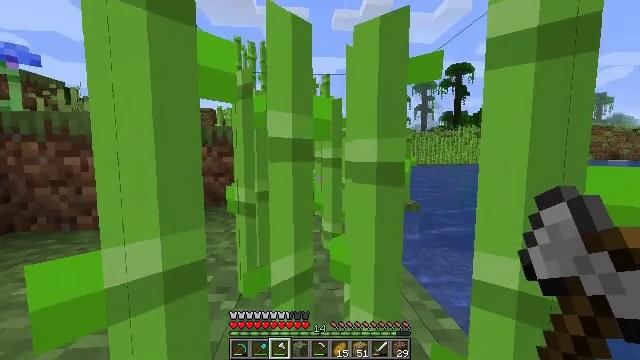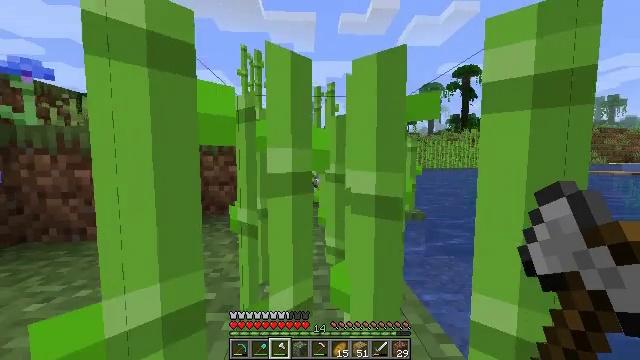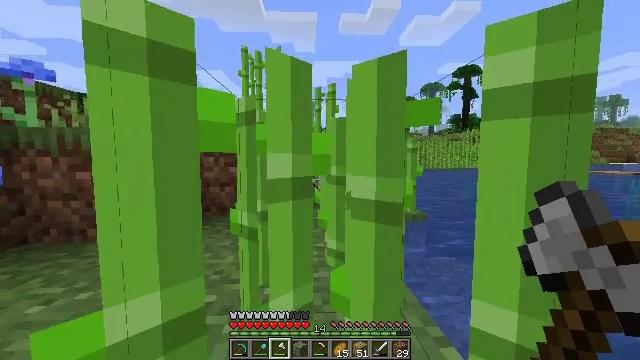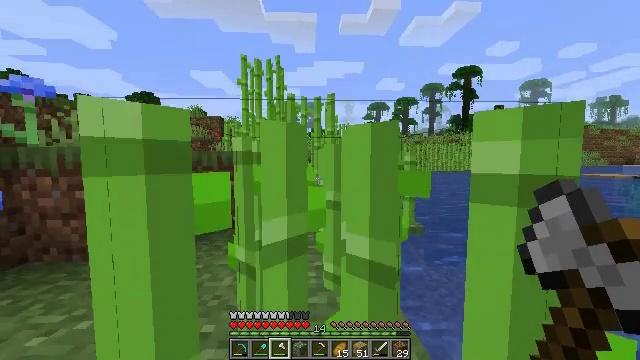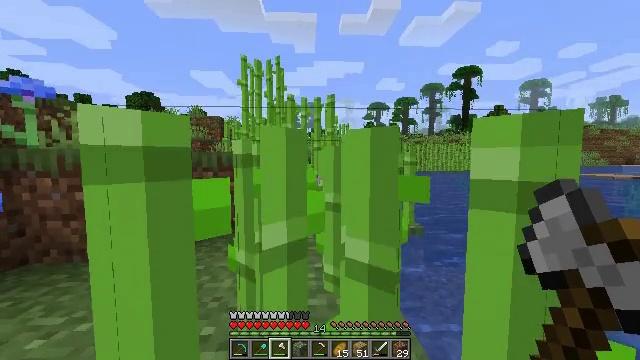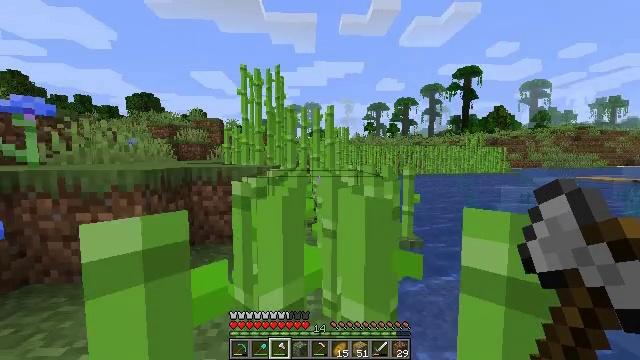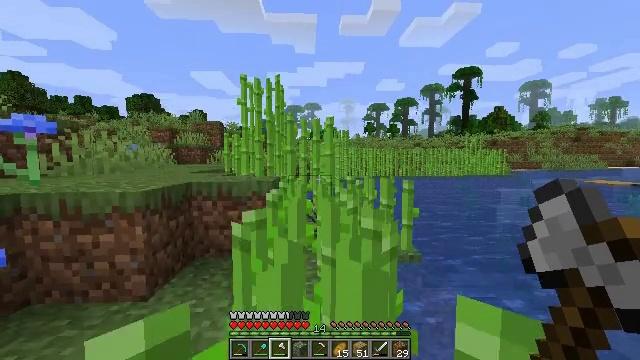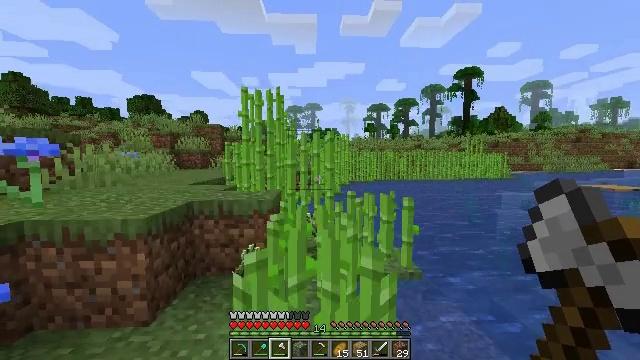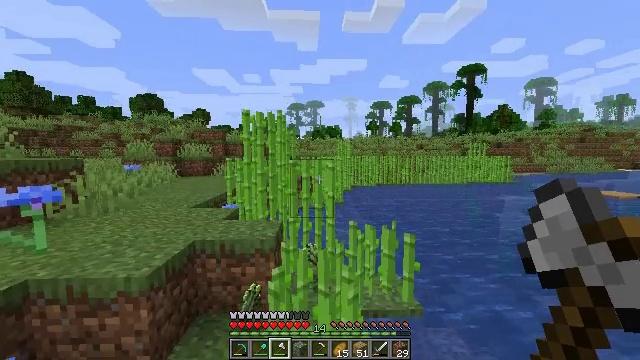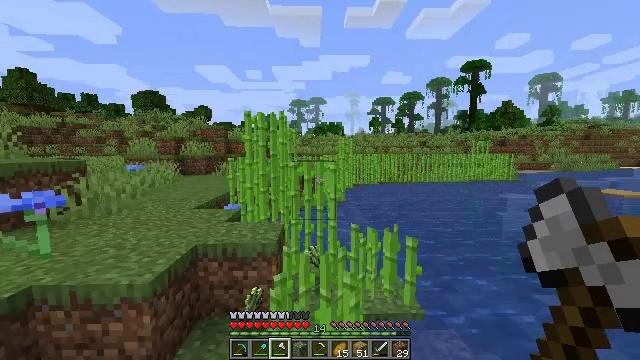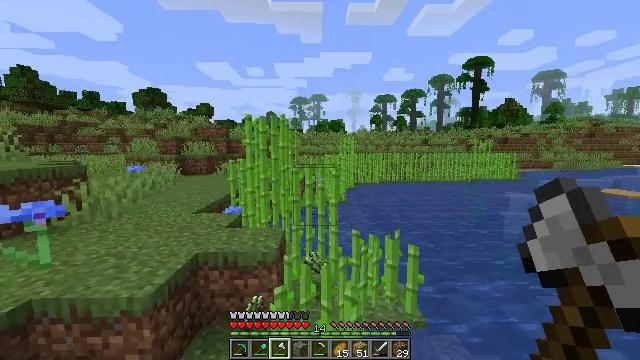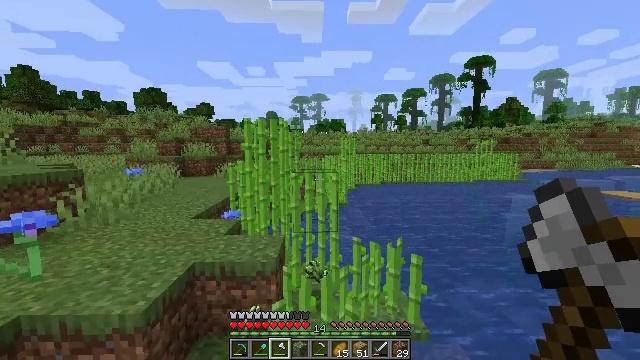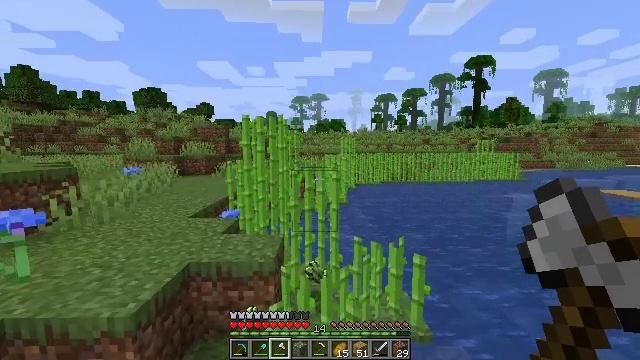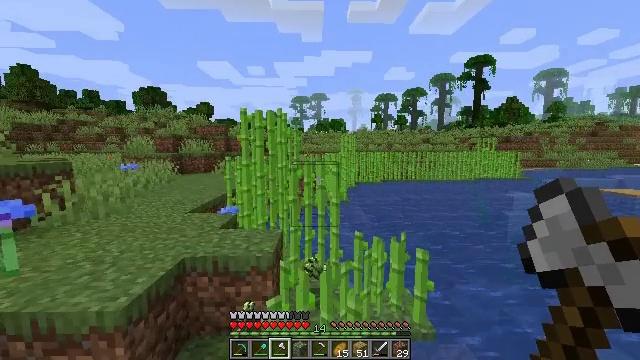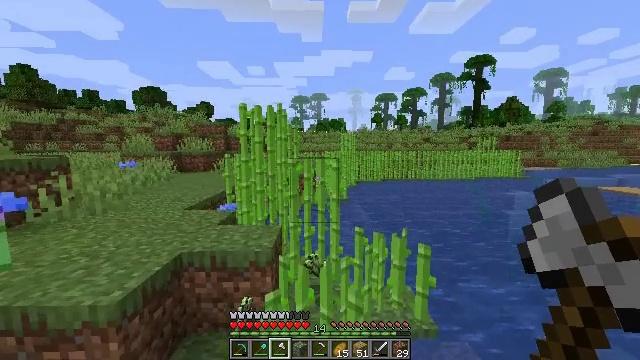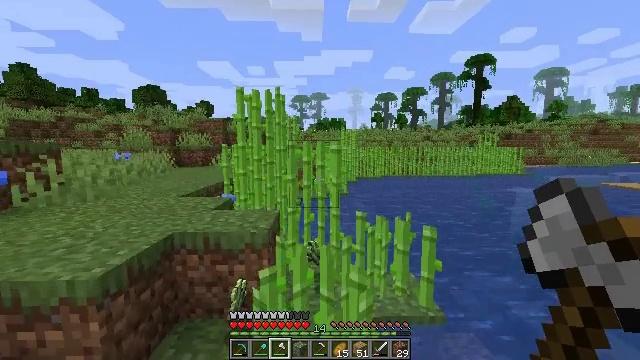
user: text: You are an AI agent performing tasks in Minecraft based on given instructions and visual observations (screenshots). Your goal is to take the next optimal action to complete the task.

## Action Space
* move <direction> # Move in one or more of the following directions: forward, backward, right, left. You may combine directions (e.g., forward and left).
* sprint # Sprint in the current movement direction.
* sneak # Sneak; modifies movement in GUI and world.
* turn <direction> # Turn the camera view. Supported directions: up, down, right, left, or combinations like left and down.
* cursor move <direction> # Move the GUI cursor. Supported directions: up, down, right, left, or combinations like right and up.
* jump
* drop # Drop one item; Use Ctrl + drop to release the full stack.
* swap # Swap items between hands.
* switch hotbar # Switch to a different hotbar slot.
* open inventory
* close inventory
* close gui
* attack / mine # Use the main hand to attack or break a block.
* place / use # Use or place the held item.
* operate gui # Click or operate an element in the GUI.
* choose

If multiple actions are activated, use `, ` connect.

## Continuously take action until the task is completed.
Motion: motion action
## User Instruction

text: Collect sugar cane near water sources.
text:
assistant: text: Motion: move forward, turn left, jump
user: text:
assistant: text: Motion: move forward, jump
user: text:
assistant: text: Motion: move forward, jump
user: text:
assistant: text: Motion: move forward, jump
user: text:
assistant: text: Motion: move forward, jump
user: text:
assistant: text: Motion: move forward, jump
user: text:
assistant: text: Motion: move forward, jump
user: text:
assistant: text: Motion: move forward, jump
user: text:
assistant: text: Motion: move forward, jump
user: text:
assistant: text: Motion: move forward, jump
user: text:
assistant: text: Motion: move forward
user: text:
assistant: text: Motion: move forward
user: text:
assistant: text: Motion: move forward
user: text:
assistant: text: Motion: move forward
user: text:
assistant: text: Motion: move forward
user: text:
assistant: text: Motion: move forward
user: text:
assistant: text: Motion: move forward
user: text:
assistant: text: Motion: move forward
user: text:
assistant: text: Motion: move forward
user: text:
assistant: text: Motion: move forward
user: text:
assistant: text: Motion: move forward
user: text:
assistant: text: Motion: move forward
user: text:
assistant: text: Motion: move forward
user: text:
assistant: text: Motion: move forward
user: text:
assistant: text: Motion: move forward and move right, turn left
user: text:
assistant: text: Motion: move forward and move right, turn left, attack / mine
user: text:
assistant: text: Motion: move forward and move right, turn left, attack / mine
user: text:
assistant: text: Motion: move forward and move right, turn left, attack / mine
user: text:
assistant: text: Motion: move forward, turn left, attack / mine
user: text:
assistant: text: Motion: move forward, turn left, attack / mine